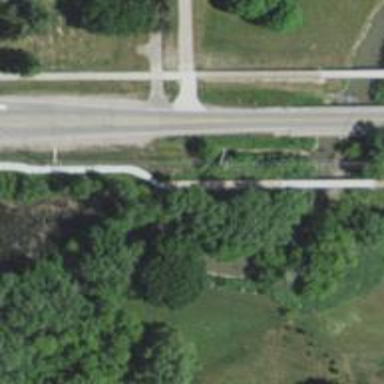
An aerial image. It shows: Footway bridge.